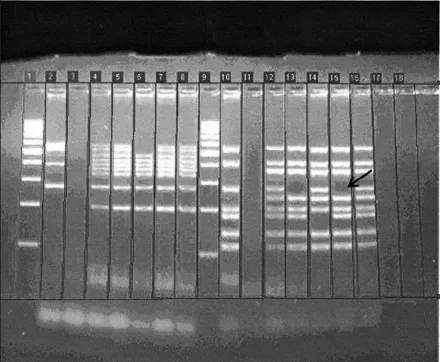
Agarose gel electrophoresis showing (arrow) absence of band in lane no. 15 when compared with normal control (lane no. 16) suggesting deletion involving exon 50.
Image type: pathology (fish)